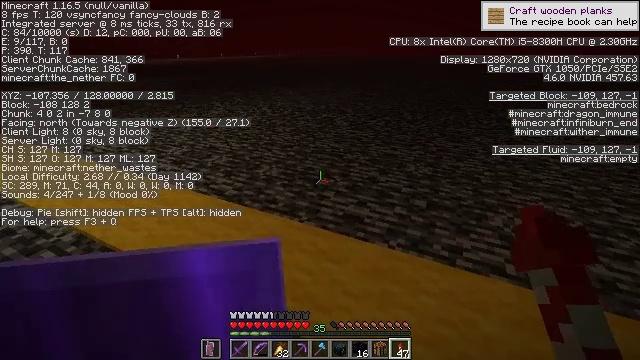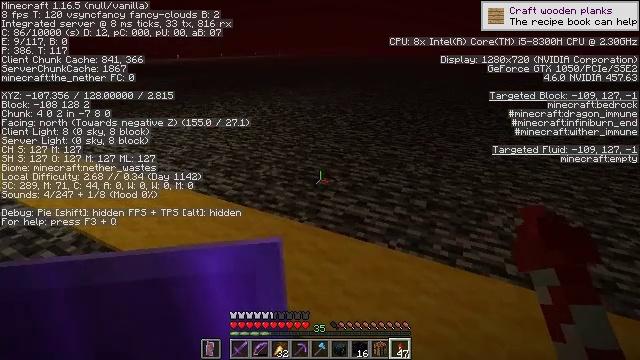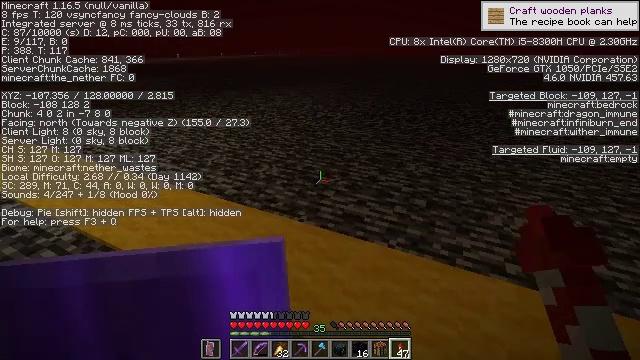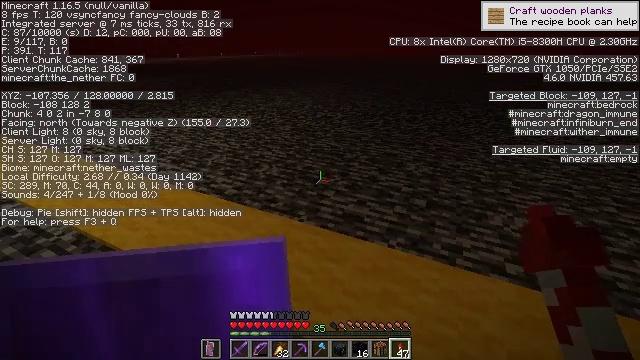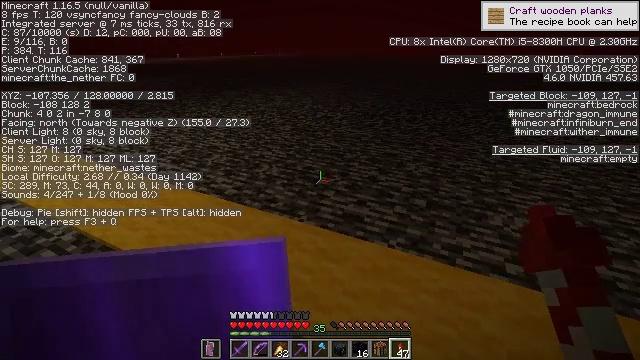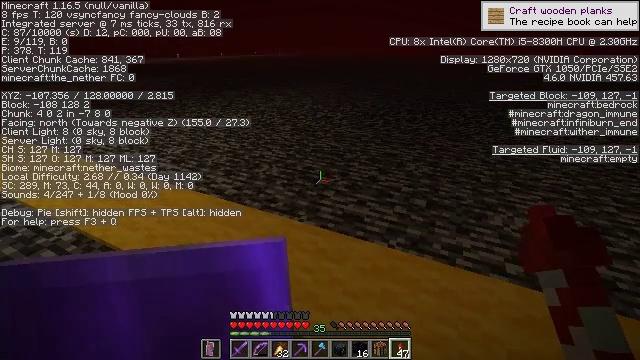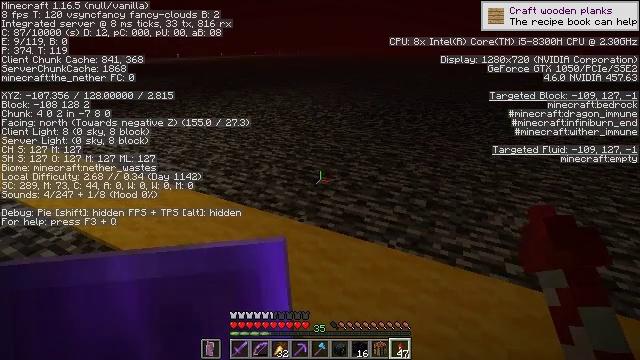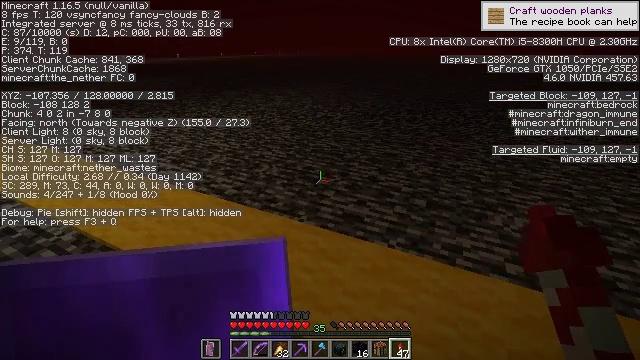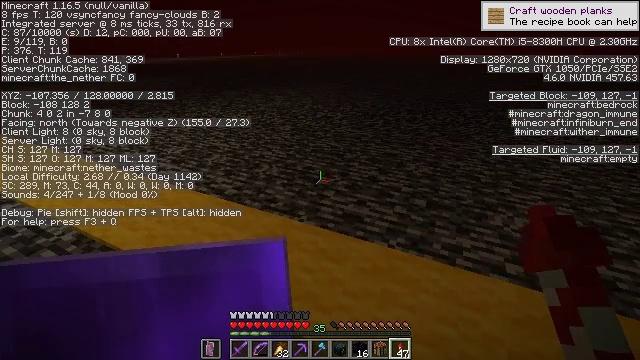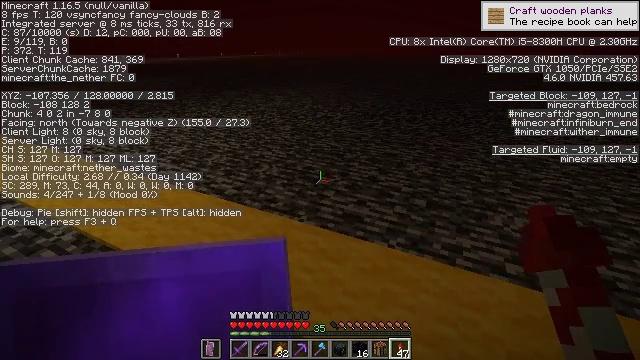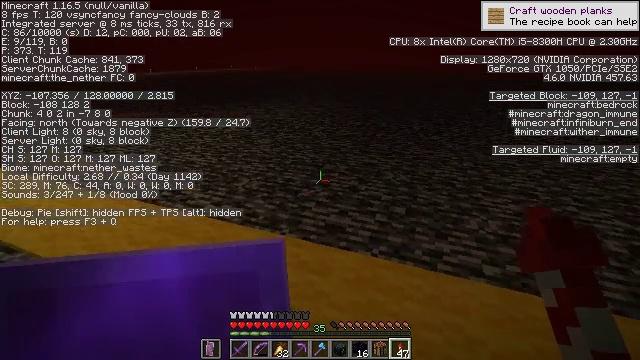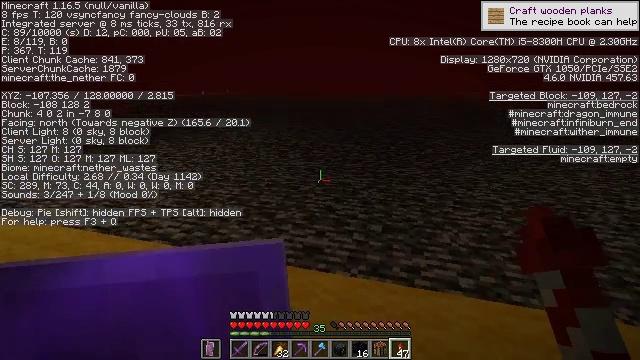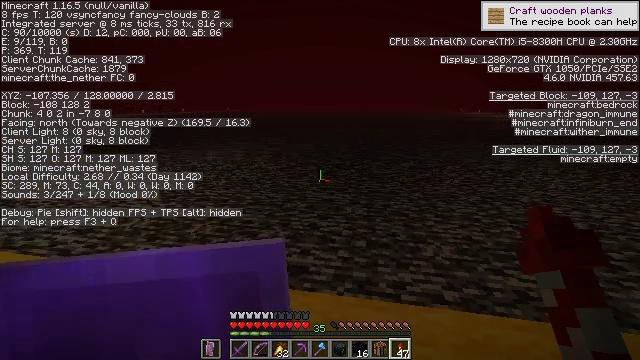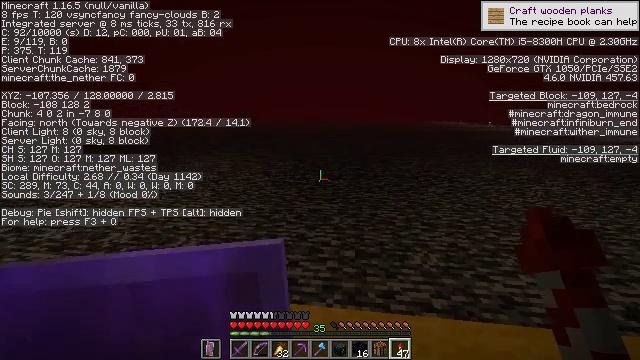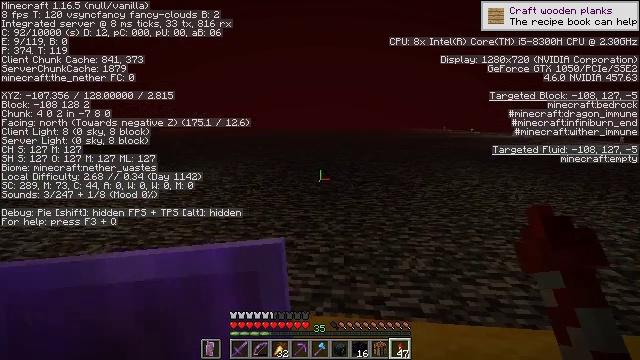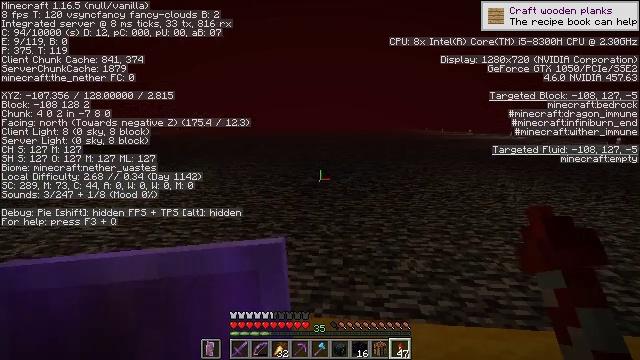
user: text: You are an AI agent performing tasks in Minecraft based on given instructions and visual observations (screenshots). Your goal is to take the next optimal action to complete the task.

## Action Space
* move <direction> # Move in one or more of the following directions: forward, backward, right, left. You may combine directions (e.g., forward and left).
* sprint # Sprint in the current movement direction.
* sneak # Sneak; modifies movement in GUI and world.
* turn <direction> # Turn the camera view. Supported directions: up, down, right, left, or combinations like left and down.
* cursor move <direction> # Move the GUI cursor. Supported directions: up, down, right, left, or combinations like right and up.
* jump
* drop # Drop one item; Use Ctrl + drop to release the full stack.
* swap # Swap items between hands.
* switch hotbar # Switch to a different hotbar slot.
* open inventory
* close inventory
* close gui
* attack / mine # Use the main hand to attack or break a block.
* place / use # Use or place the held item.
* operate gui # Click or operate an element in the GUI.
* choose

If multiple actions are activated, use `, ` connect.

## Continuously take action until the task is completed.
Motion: motion action
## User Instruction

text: Create a light gray carpet in the crafting table.
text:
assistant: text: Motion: attack / mine
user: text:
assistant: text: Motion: attack / mine
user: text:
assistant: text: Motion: attack / mine
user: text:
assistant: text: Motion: attack / mine
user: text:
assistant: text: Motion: attack / mine
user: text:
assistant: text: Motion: attack / mine
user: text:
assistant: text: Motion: attack / mine
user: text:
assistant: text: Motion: attack / mine
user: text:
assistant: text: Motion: attack / mine
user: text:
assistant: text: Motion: turn right and up, attack / mine
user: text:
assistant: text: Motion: turn right and up, attack / mine
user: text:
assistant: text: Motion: turn right and up, attack / mine
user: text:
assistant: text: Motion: turn right and up, attack / mine
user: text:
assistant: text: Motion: turn right and up, attack / mine
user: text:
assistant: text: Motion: attack / mine
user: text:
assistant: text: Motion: attack / mine
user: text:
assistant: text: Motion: attack / mine
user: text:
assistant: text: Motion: attack / mine
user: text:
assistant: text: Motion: attack / mine
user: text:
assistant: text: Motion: attack / mine
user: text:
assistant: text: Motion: attack / mine
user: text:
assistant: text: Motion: attack / mine
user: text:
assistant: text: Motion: attack / mine
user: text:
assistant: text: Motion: attack / mine
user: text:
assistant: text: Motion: attack / mine
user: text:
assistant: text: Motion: attack / mine
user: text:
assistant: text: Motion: attack / mine
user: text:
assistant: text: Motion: attack / mine
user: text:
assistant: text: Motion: attack / mine
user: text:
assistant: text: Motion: attack / mine